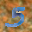
Label: 5